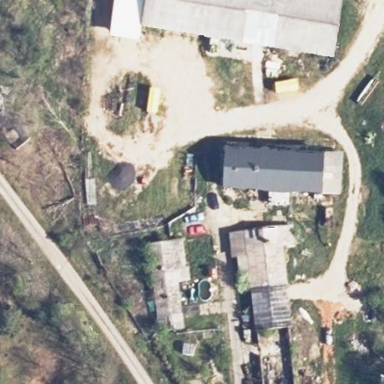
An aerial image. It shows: Farmyard area.